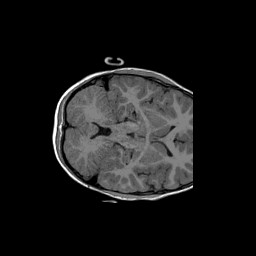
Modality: T1w
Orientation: coronal
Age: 7
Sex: male
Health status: ill